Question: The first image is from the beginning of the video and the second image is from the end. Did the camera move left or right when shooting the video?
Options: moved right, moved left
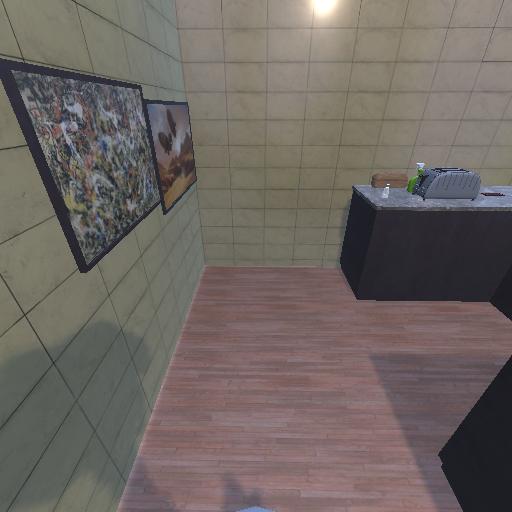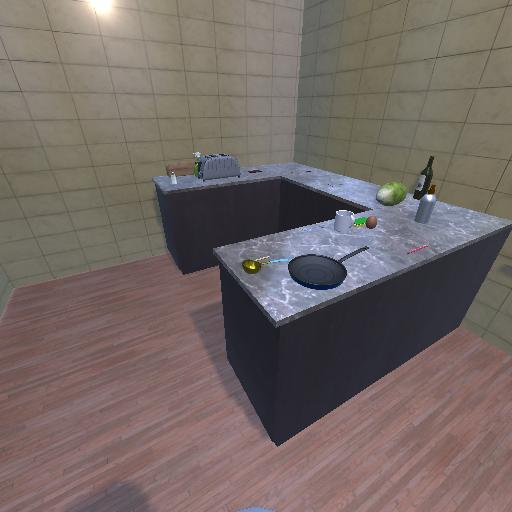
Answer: moved right